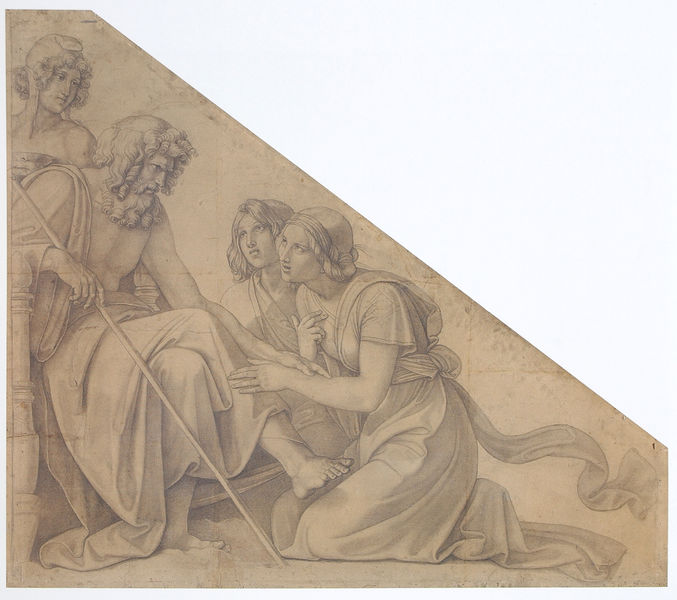
Titel: Eos und Tithonos vor Zeus
Künstler: Peter Cornelius
Standort: Berlin
Institution: Alte Nationalgalerie
Schlagwörter: fuß, gott, gruppe, hand, himmel, mann, nackt, umhang, weiß, dreieck, frauen, menschen, mädchen, ocker, sand, sitzen, ausschnitt, braun, finger, frau, frisur, geste, grau, haar, hut, kleid, marmor, nase, schwarz, skizze, stuhl, säule, zeichnung, blick, gürtel, schal, schleier, tuch, beige, gespräch, haube, schleife, alt, bart, mütze, arm, arme, augen, band, blicke, falten, gesicht, stein, vollbart, bild, hände, feld, gewand, haare, sessel, sitzend, tücher, gewänder, klassizismus, vater, locke, locken, renaissance, scheitel, schräg, stock, relief, bein, füße, ecke, sitz, lehrer, stab, studie, giebel, grafik, graphik, grisaille, sepia, könig, thron, grazien, zopf, detail, sitzt, mimik, faltenwurf, knie, wade, zehen, oberkörper, erker, tusche, berlin, antike, philosoph, münchen, druck, jungfrau, schnitt, radierung, stich, schwarzweiß, knien, fliegend, bleistift, beten, gebet, entwurf, stift, zwickel, photo, fragment, karton, christus, jesus, geflochten, götter, zeus, toga, wanderer, schmollmund, fap, griechisch, halb, mythos, flehen, knieend, kniend, griechenland, diagonale, schräge, bittsteller, heiliger, plan, gelehrter, fresko, anbeten, berühren, verehrung, zeigestock, fragend, kupferstich, magdalena, anbetung, heilung, bitte, petrus, abgeschnitten, gezeichnet, dreieckig, barfus, berührung, halbiert, meister, bitten, frage, glyptothek, waschung, fusskuss, lünette, vorstudie, anfassen, hören, dreieckskomposition, haus der kunst, peter, rat, pilger, triptychon, freske, beig, anhimmeln, cornelius, gnade, kniet, vorbeugen, neptun, fragen, hochschauen, fusswaschung, trhon, alte nationalgalerie, anfrage, barufss, bittstellerin, clavecin, eos, ggrau, herabschauen, lavement pieds, marie madeleine, myhtologie, stoppslocken, stopslocken, tithonos, untwerfung, salomon, frosur, eind, mariamagdalene, #schräg, zeichunh